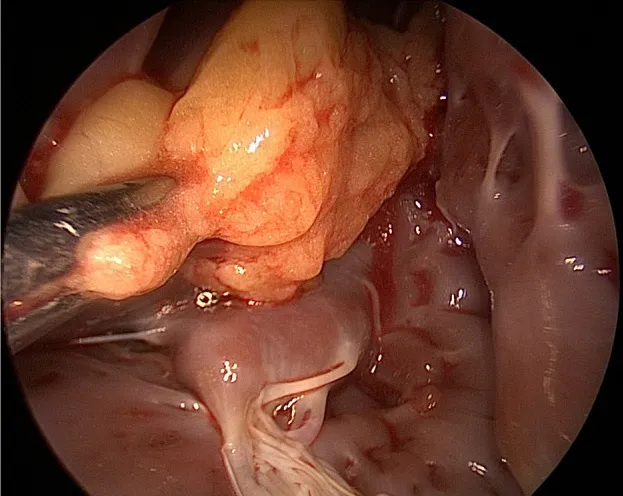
Mediastinoscope image via a left atriotomy showing a yellowish well-encapsulated mass within the left ventricle.
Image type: endoscopy (arthroscopy)